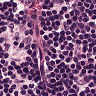
Metastatic tissue present: no